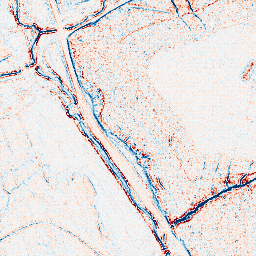
Category: edge_preserving
Decomposition family: bilateral
Decomposition parameters: d: 5
sigma_color: 150
sigma_space: 100
Upsampling method: sinc_blackman
Upsampling parameters: scale: 8
kernel_size: 16
Upsampling scale: 8